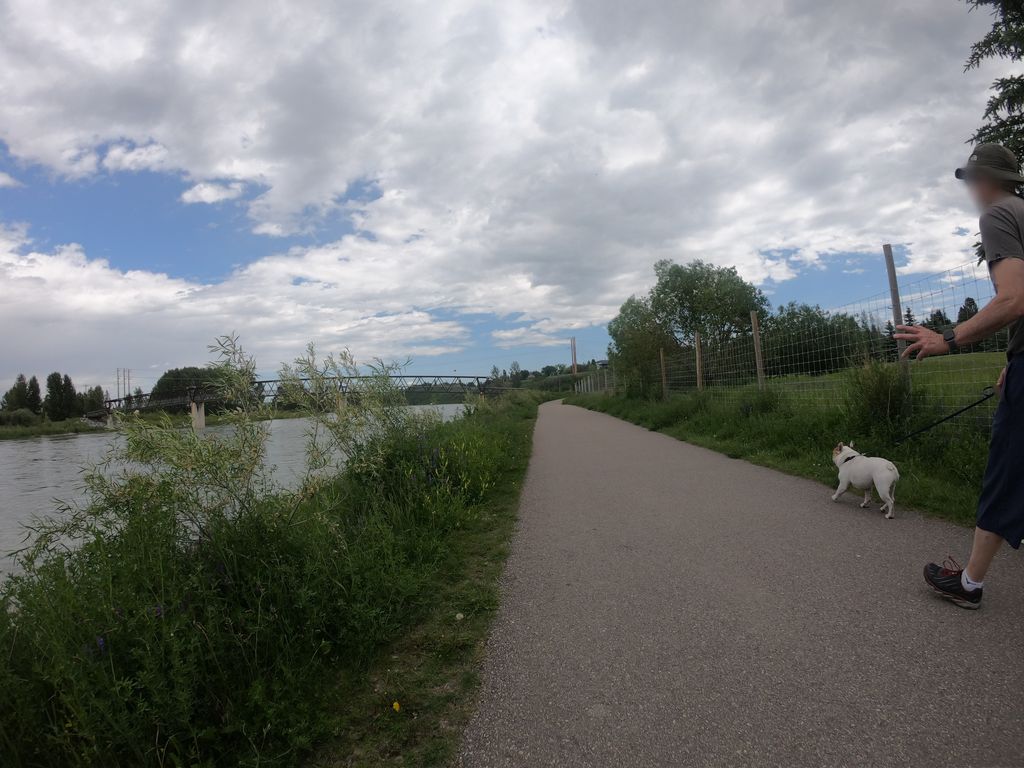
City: calgary